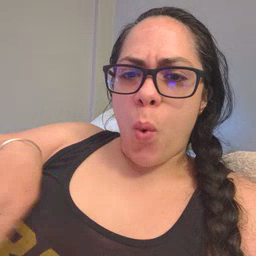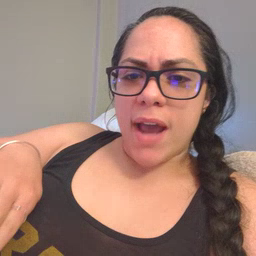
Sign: quiet